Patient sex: M
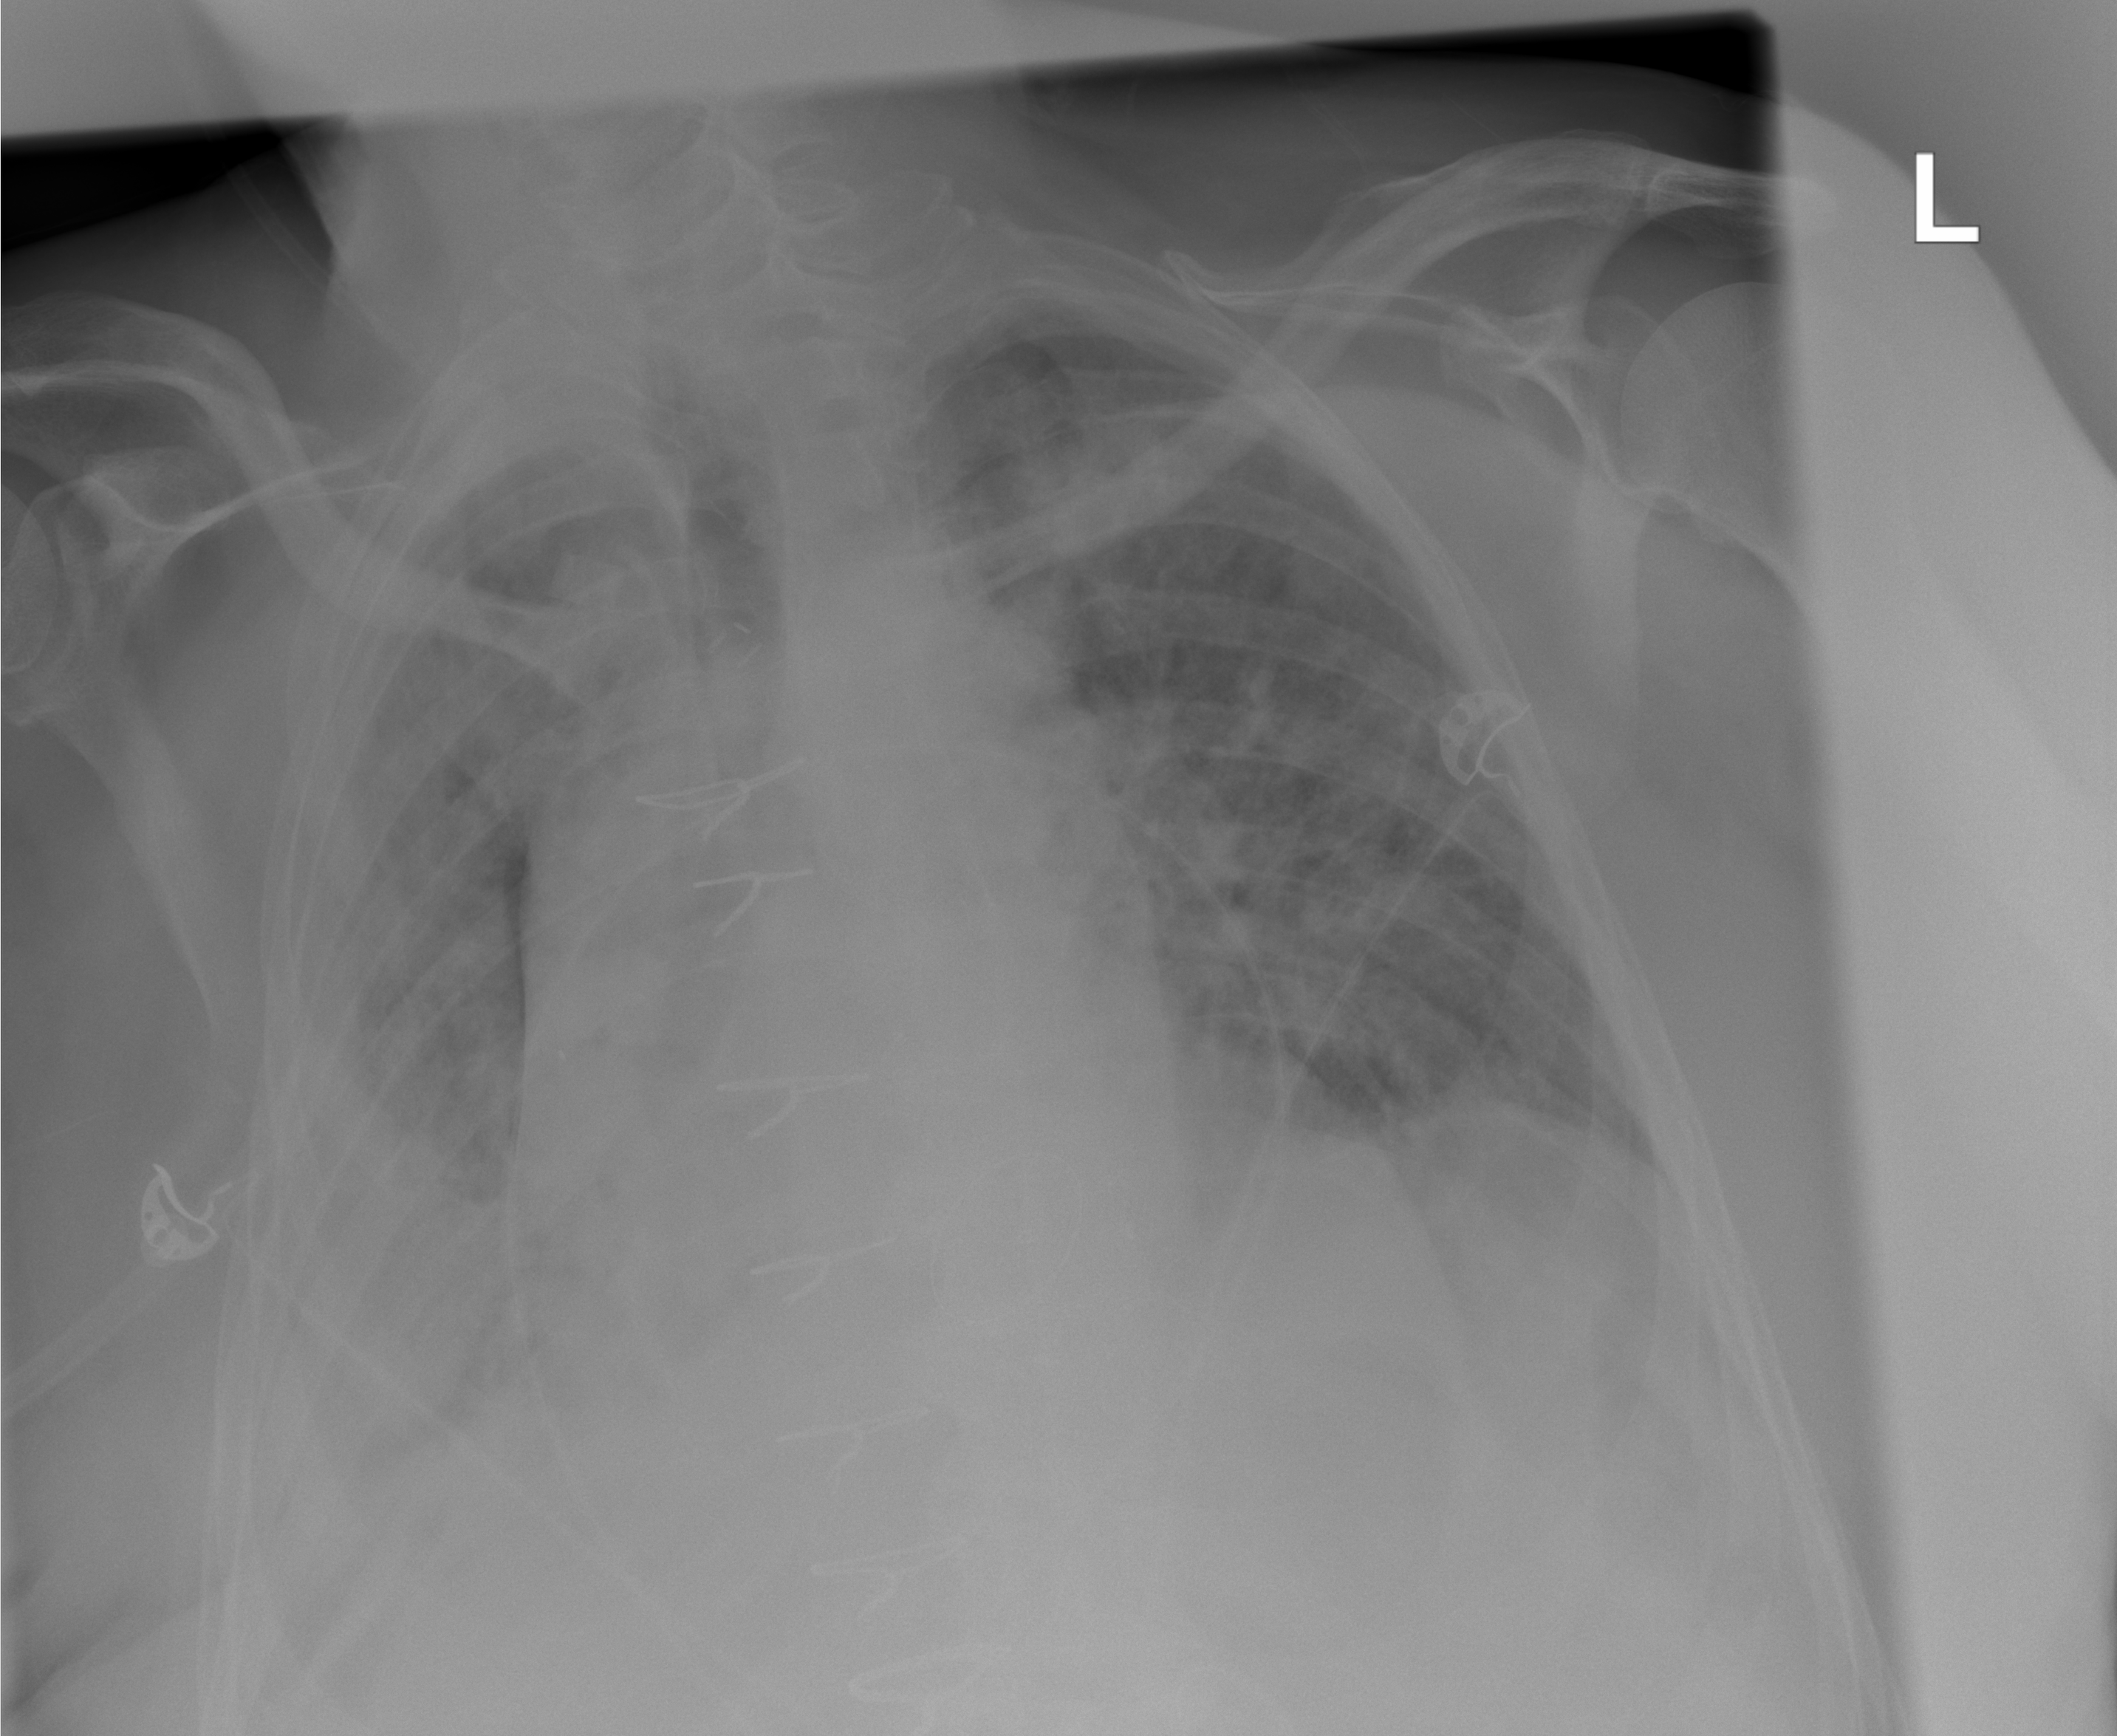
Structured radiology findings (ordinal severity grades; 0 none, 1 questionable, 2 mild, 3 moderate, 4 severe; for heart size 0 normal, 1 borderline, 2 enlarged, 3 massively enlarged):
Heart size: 2
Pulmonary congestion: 3
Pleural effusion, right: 2
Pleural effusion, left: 0
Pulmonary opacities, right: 3
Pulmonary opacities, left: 3
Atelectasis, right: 3
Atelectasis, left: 1